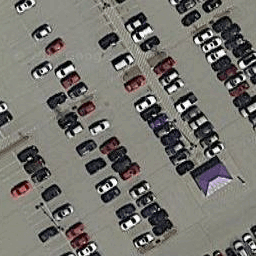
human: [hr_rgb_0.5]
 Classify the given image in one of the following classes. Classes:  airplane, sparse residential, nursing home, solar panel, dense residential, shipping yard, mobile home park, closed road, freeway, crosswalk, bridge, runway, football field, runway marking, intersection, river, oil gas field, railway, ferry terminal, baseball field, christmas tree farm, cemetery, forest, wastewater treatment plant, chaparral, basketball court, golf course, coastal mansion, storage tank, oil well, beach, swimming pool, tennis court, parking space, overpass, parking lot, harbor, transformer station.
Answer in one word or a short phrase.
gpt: parking lot